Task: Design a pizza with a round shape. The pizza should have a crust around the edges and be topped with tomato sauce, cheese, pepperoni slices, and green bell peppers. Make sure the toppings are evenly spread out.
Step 677:
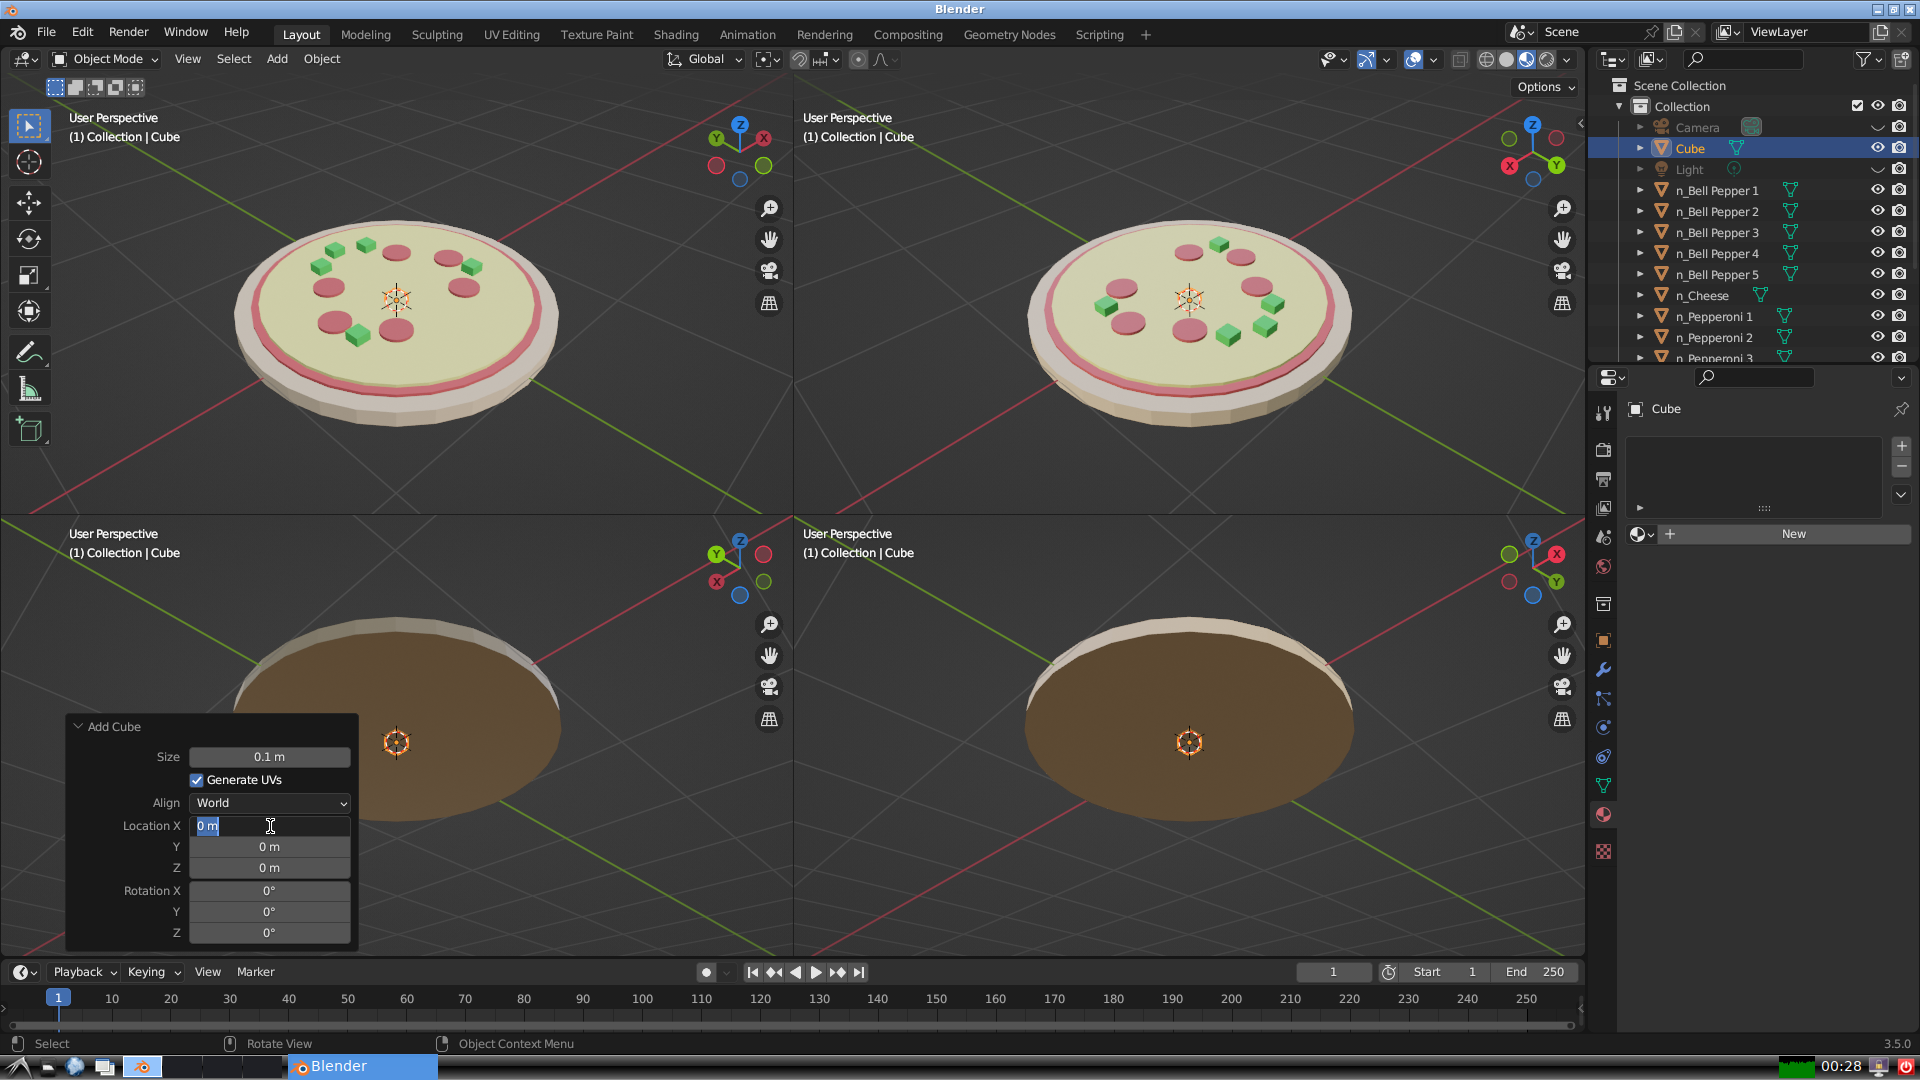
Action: input_text: 0.0